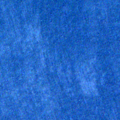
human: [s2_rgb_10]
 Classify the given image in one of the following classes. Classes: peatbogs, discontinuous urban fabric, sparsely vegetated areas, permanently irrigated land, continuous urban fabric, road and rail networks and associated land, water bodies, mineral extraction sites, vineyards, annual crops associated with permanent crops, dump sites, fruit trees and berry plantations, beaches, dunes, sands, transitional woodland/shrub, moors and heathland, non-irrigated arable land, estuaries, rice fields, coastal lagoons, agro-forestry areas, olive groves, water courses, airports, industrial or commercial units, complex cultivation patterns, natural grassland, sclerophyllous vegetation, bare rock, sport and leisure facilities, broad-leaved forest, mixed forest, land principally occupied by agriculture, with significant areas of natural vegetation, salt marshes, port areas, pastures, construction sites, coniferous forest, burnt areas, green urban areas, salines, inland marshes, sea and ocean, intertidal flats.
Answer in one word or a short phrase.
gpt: sea and ocean